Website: home-depot
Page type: customer-info-address
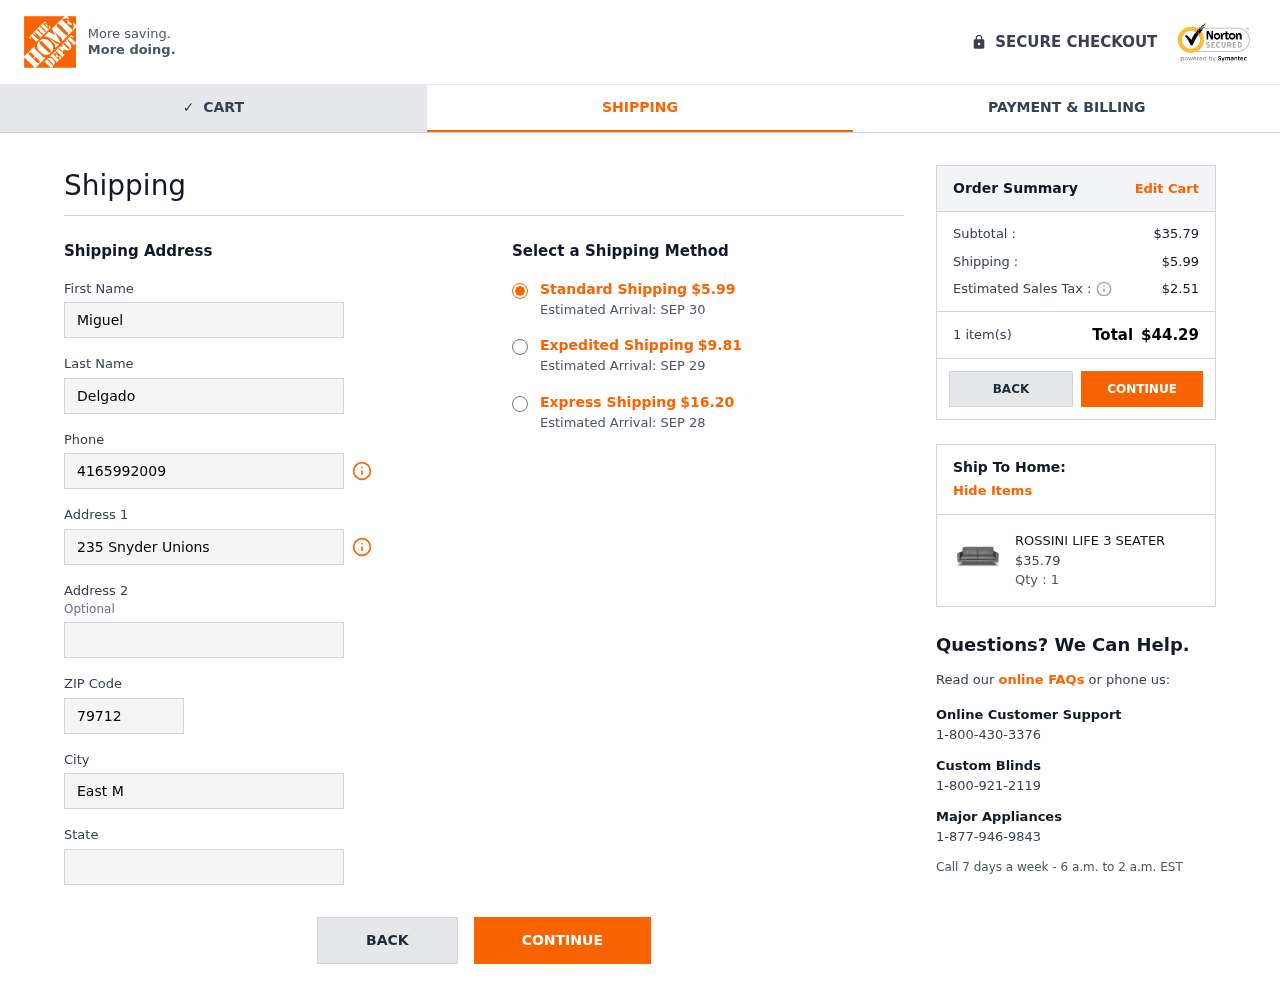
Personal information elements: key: PII_CITY
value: East Matthew
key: PII_FIRSTNAME
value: Miguel
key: PII_LASTNAME
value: Delgado
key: PII_PHONE
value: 4165992009
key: PII_POSTCODE
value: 79712
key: PII_STATE
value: New Hampshire
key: PII_STREET
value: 235 Snyder Unions
Product elements: key: PRODUCT1_NAME
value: ROSSINI LIFE 3 SEATER
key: PRODUCT1_PRICE
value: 35.79
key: PRODUCT1_QUANTITY
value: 1
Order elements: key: ORDER_SHIPPING_COST
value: $5.99
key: ORDER_DELIVERY_DATE
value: Estimated Arrival: SEP 30
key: ORDER_SHIPPING_COST_EXPEDITED
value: $9.81
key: ORDER_DELIVERY_DATE_EXPEDITED
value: Estimated Arrival: SEP 29
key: ORDER_SHIPPING_COST_EXPRESS
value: $16.20
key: ORDER_DELIVERY_DATE_EXPRESS
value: Estimated Arrival: SEP 28
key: ORDER_SUBTOTAL
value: $35.79
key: ORDER_TAX
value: $2.51
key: ORDER_NUM_ITEMS
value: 1 item(s)
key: ORDER_TOTAL
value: $44.29